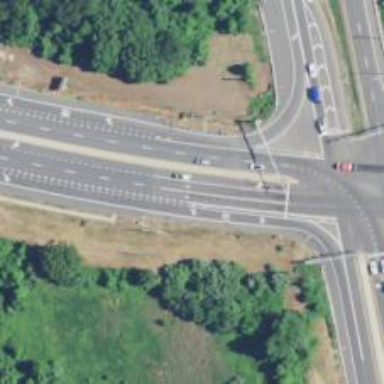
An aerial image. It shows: Trunk highway.